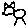
Label: cat